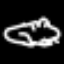
Label: frog